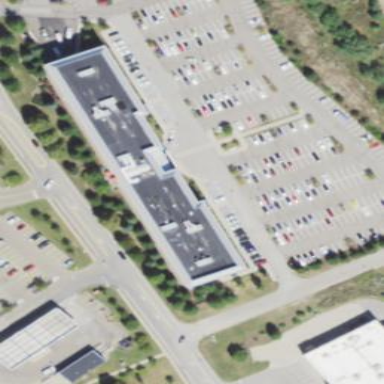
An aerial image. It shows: Commercial building.